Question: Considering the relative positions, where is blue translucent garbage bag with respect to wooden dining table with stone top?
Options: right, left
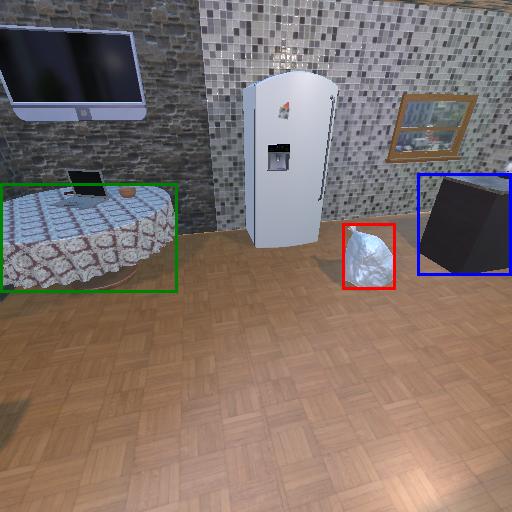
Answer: right